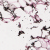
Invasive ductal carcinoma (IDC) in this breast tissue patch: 0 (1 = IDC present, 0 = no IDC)